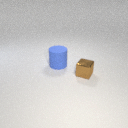
large blue rubber cylinder to the left of small brown metal cube